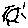
Label: sun